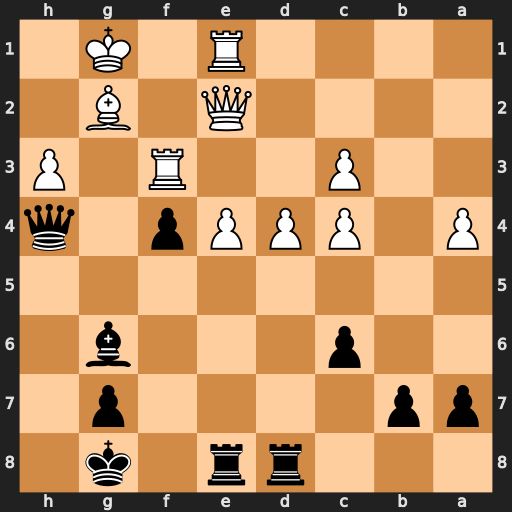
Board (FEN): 3rr1k1/pp4p1/2p3b1/8/P1PPPp1q/2P2R1P/4Q1B1/4R1K1
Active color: b
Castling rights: -
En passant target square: -
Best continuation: Rxe4 Qxe4 Bxe4